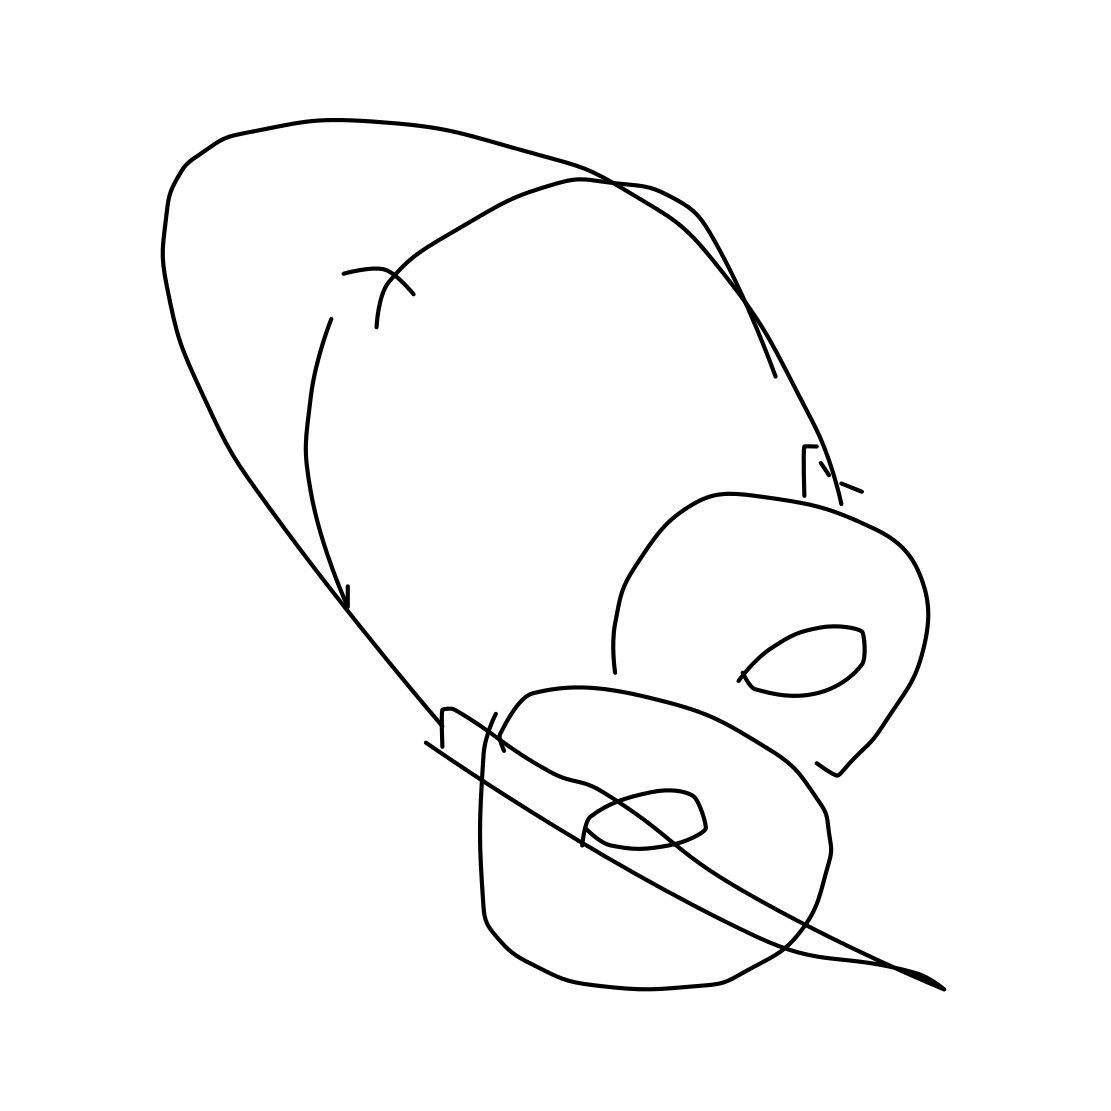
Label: head-phones